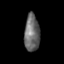
Tissue: skin
Cell type: Others
Senescence score: 0.7567
Nuclear area (px): 559
Mean DAPI intensity: 104.723